Question: I am trying to create a chart which has both actual data and the target for the actual data. I am trying to show the target data bars behind the real data bars and move the target data plot slightly to the left.
Like this:

I tried to move the whole plot but I could not find out how. I also thought that if I added a different y-axis I could possibly move the axis to the left or decrease the gap between the axis and the plot however I cannot find any results from my internet search (all results seem to show .setAxisWindow() which I know is for panning but is there a way I could use that?).
This is the script I currently have:
'''
function setupChart(Chart, theme, Columns, Highlight)
{
var realData = [2.50,3.45,1.22,1.86,2.54, 4.01, {y:3.10, color : 'green'}];
var targetData = [2.00,2.00,2.00,2.86,2.54, 2.00, 2.00];
var chart = new Chart("weekElectricBar", {title: 'Daily Heating Cost', titleGap: 0, titleFont: 'bold normal normal 15px Tahoma', titleFontColor: "black"});
chart.setTheme(theme);
chart.addPlot("default", {
type: "Columns",
markers: true,
gap: 5,
font: "bold normal 14px Tahoma",
fontColor: "Black",
shadows: {dx:4, dy:4}
});
chart.addPlot("back", {
type: "Columns",
vAxis: "other y",
markers: true,
gap: 5,
font: "bold normal 14px Tahoma",
fontColor: "Black",
shadows: {dx:4, dy:4}
});
chart.addAxis("other y", { type : 'Invisible', includeZero: true, fixUpper: 'major', vertical: true, min: 0, max:5});
chart.addAxis("y", {includeZero: true, fixUpper: 'major', vertical: true, min: 0, max:5, labels: [{value: 0, text: "&pound;0"}, {value: 1, text: "&pound;1"}, {value: 2, text: "&pound;2"}, {value: 3, text: "&pound;3"}, {value: 4, text: "&pound;4"}, {value: 5, text: "&pound;5"}] });
chart.addAxis("x", {labels: [{value: 1, text: "Wed"}, {value: 2, text: "Thurs"}, {value: 3, text: "Fri"}, {value: 4, text: "Sat"}, {value: 5, text: "Sun"}, {value: 6, text: "Mon"}, {value: 7, text: "Last 24 Hrs"}]});
chart.addSeries("realData",realData, {plot: "back"});
chart.addSeries("targetData",targetData);
chart.render();
}
'''
Alternatively, might it be possible to increase the 'gap' property for just one column? Another way to look at it would be to use clustered columns and then reduce the gap between clustered columns - but I don't think that is possible.
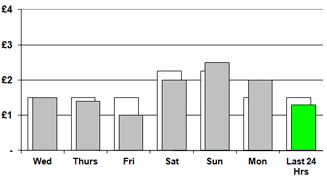
Answer: It appears there is not way to do this so I am using a cheat that achieves this effect. It works by adding a plot of normal columns (which is added first) and a plot of clustered columns (where one series is all 0). The width of all columns is set to be equal.
This is what I have now:
'''
function setupWeekElectricBar(Chart, theme, ClusteredColumns, Columns)
{
var realData = [2.50,3.45,1.22,1.86,2.54, 4.01, {y:3.10, color: 'green'}]; // a new array
var blankData = [0,0,0,0,0]; // a new array
var targetData = [2.00,2.00,2.00,2.86,2.54, 2.00, 2.00];
var chart = new Chart("weekElectricBar", {title: 'Daily Heating Cost', titleGap: 0, titleFont: 'bold normal normal 15px Tahoma', titleFontColor: "black"});
chart.setTheme(theme);
chart.addPlot("default", {
type: ClusteredColumns,
markers: true,
gap: 5,
minBarSize : 40,
maxBarSize : 40,
font: "bold normal 14px Tahoma",
fontColor: "Black",
shadows: {dx:4, dy:4}
});
chart.addPlot("back", {
type: Columns,
markers: true,
gap: 5,
minBarSize : 40,
maxBarSize : 40,
font: "bold normal 14px Tahoma",
fontColor: "Black",
shadows: {dx:4, dy:4}
});
chart.addAxis("y", {includeZero: true, fixUpper: 'major', vertical: true, min: 0, max:5, labels: [{value: 0, text: "PS0"}, {value: 1, text: "PS1"}, {value: 2, text: "PS2"}, {value: 3, text: "PS3"}, {value: 4, text: "PS4"}, {value: 5, text: "PS5"}] });
chart.addAxis("x", {labels: [{value: 1, text: "Wed"}, {value: 2, text: "Thurs"}, {value: 3, text: "Fri"}, {value: 4, text: "Sat"}, {value: 5, text: "Sun"}, {value: 6, text: "Mon"}, {value: 7, text: "Last 24 Hrs"}]});
chart.addSeries("blankData",blankData, {width: 2});
chart.addSeries("realData",realData);
chart.addSeries("targetData",targetData, {plot:'back'});
chart.render();
}
'''